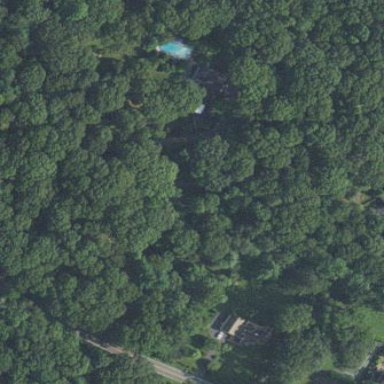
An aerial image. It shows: Mixed leaf woodland.